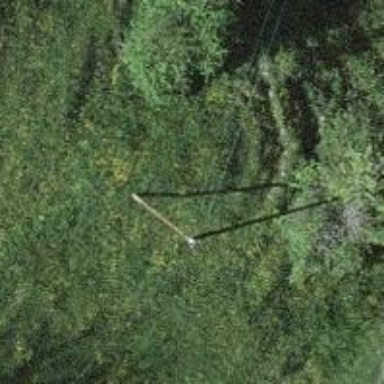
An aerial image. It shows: Minor power line.